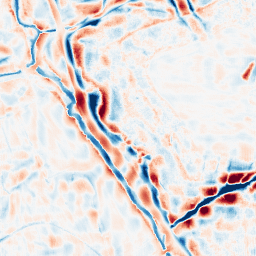
Category: wavelet
Decomposition family: wavelet_biorthogonal
Decomposition parameters: wavelet: bior4.4
level: 4
Upsampling method: fft_zeropad
Upsampling parameters: scale: 4
Upsampling scale: 4